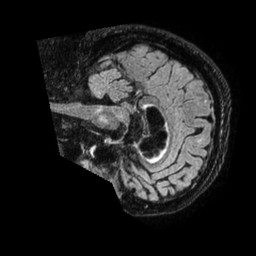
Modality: FLAIR
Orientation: sagittal
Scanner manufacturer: philips
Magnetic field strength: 1.5 T
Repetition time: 4.8 s
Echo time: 0.3704 s